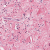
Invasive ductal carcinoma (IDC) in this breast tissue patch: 0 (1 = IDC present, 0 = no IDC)